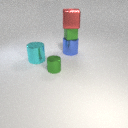
small green metal cylinder in front of large blue metal cylinder